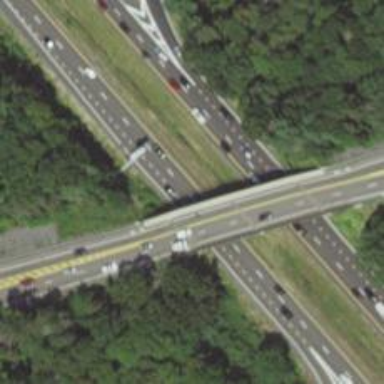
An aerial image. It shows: Motorway junction.